Question: I'm trying to make a game in android, using OpenGlES.
It's all working fine except this.
I have a galaxy S2 and my brother a galaxy S3.
when u run the game in my phone, the enemy steps (Y axis) exactly where I want it to be.
but on my brother's phone, the enemy is a little bit more below where i want it to be.
This image explains better:

The way i'm defining the enemy Y is like this:
'''
public void addSprite(float screenWidth, float screenHeight) {
tempSprite = new NormalZombie();
tempSprite.x = 0;
tempSprite.y = screenHeight - 30; //IMO this is the problem
tempSprite.startpos = screenHeight - 30;
tempSprite.maxX = screenWidth;
sprites.add(tempSprite);
background = new GameBG();
}
'''
i'm pretty sure that i can't use '30' hard coded there because the difference between resolutions, but what do i need to use there to put the enemy in the same place on every phone?
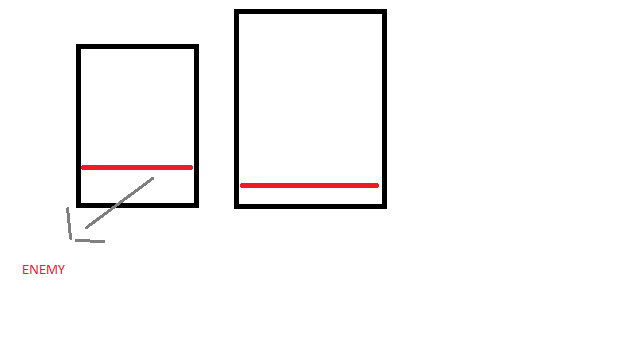
Answer: Get hard coded value of 'screenHeight' on you tablet and define it as constant MY_HEIGHT
'''
static const int MY_HEIGHT = 800; // make the 800 your actual pixel height
'''
Found 800 on wiki for <URL>. Change:
'''
tempSprite.y = screenHeight - 30;
tempSprite.startpos = screenHeight - 30;
'''
to:
'''
tempSprite.y = screenHeight - 30 * screenHeight / MY_HEIGHT;
tempSprite.startpos = screenHeight - 30 * screenHeight / MY_HEIGHT;
'''